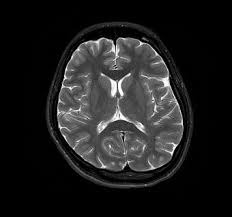
Label: notumor